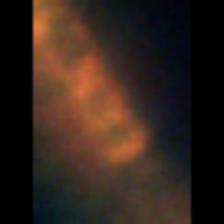
Taxon: Diatom_aggregate
Group: Diatoms